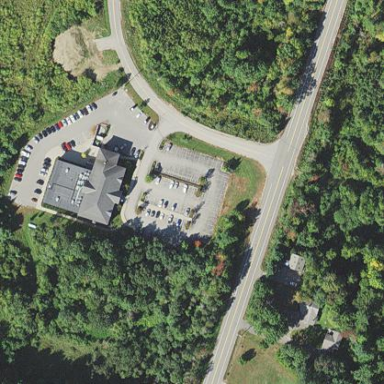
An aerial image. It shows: Parking area.